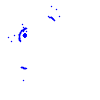
Particle: proton